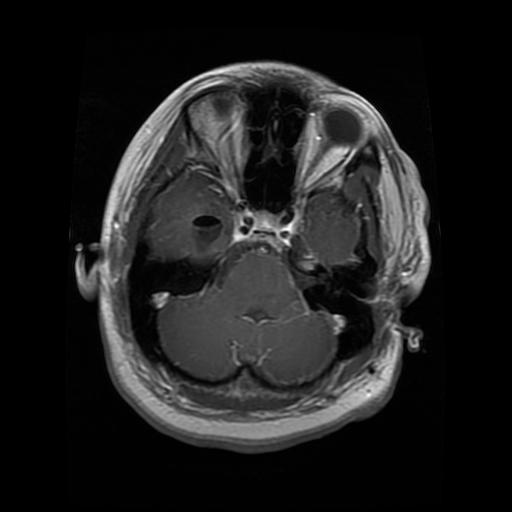
Label: glioma